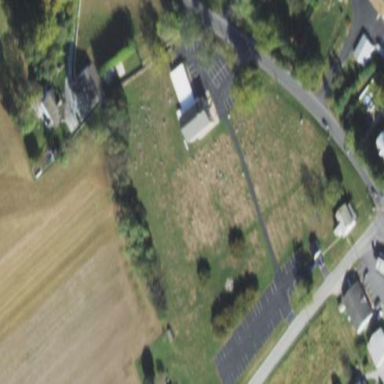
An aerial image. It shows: Cemetery.